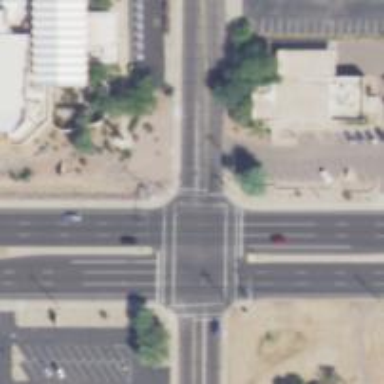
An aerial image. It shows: Solid stop line on the road marking.